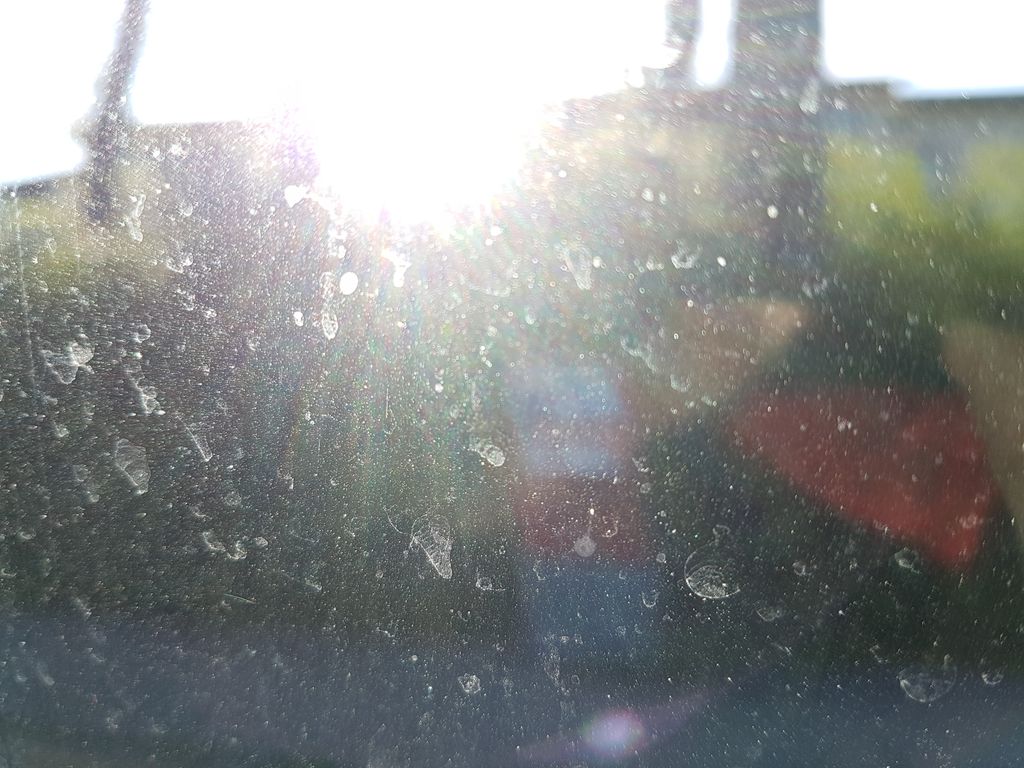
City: victoria